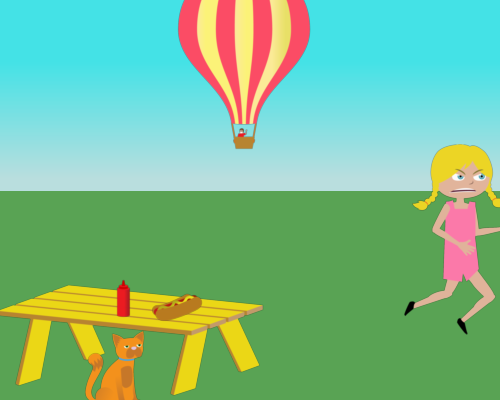
angry girl runs on right hands out on middle skyline small hot air balloon top cut center skies on left a yellow bench on it a ketchup and hot dog and a cat under bench facing right